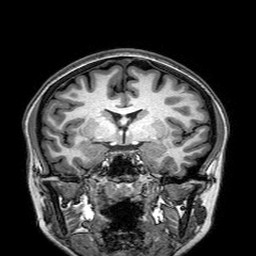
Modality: T1w
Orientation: sagittal
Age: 19
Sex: female
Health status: healthy
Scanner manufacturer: philips
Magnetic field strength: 3 T